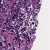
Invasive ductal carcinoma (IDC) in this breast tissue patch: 1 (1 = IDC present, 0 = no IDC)